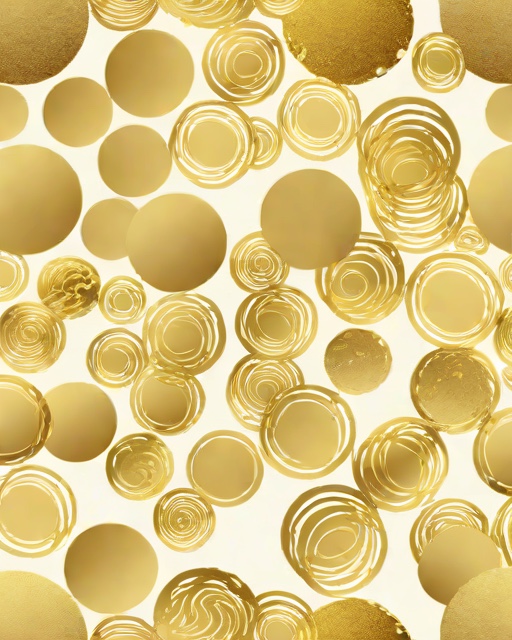
Category: Congratulations